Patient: sex M, age 62
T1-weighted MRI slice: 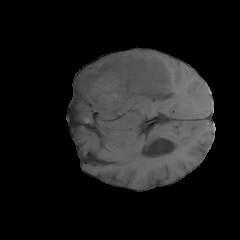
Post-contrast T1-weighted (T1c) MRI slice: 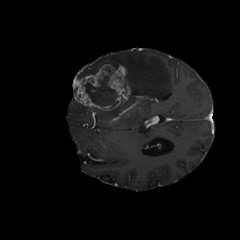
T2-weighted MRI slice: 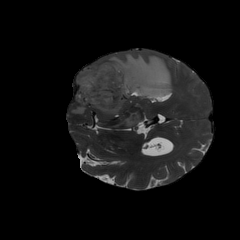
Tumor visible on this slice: yes
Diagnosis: Glioblastoma, IDH-wildtype
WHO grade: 4